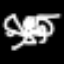
Label: angel